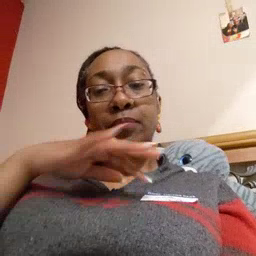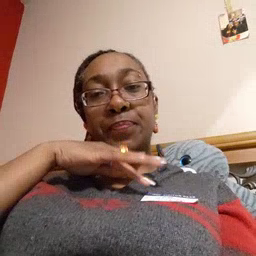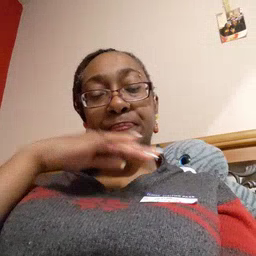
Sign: dirty